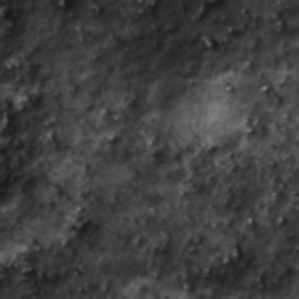
Label: frost